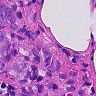
Metastatic tissue present: yes